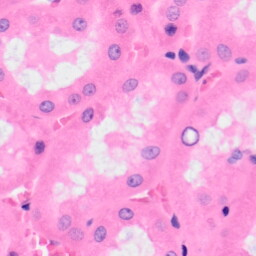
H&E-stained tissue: Kidney